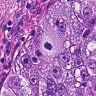
Metastatic tissue present: yes